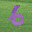
Label: 6